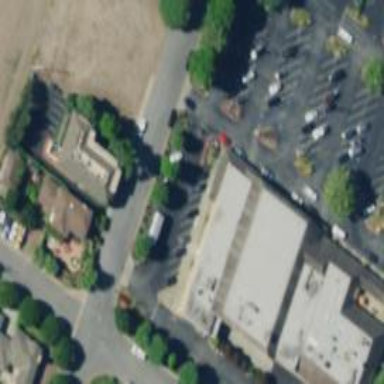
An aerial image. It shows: Supermarket located in building.